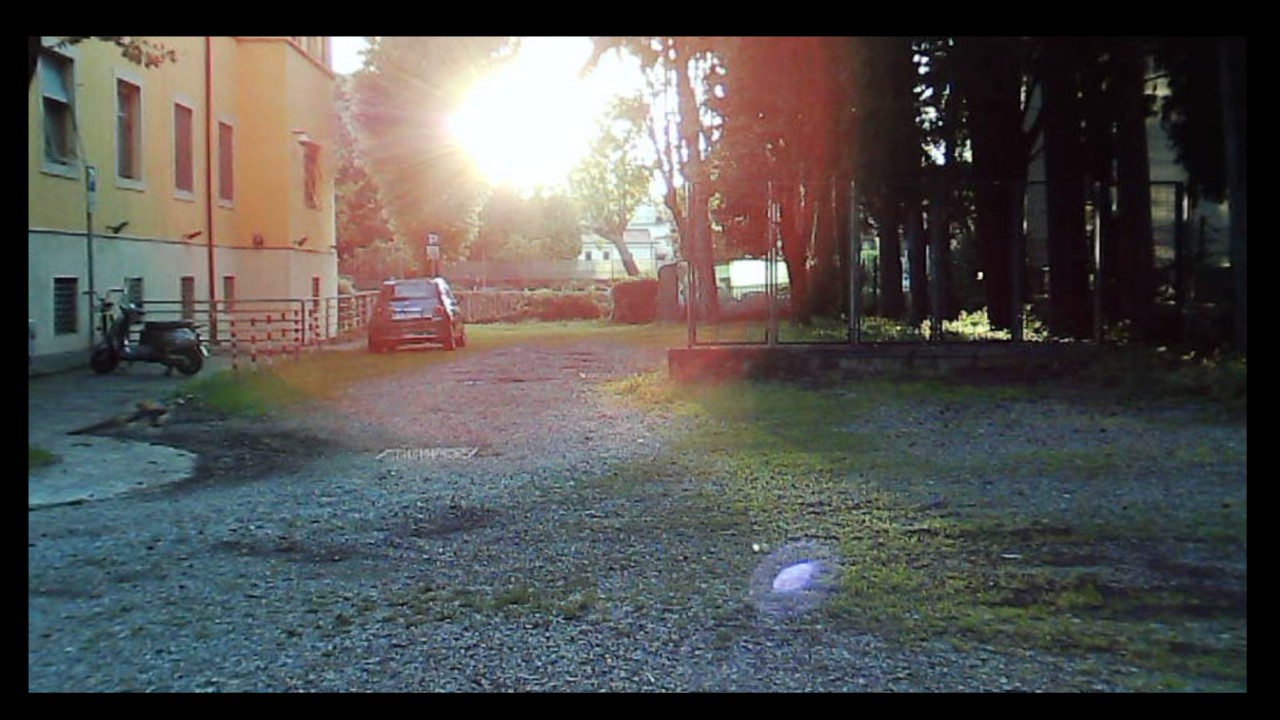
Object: DarwinFPV cineape20